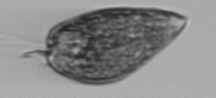
Label: Prorocentrum_micans